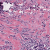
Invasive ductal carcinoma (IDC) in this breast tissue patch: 1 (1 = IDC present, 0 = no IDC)